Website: walmart
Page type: address-validator
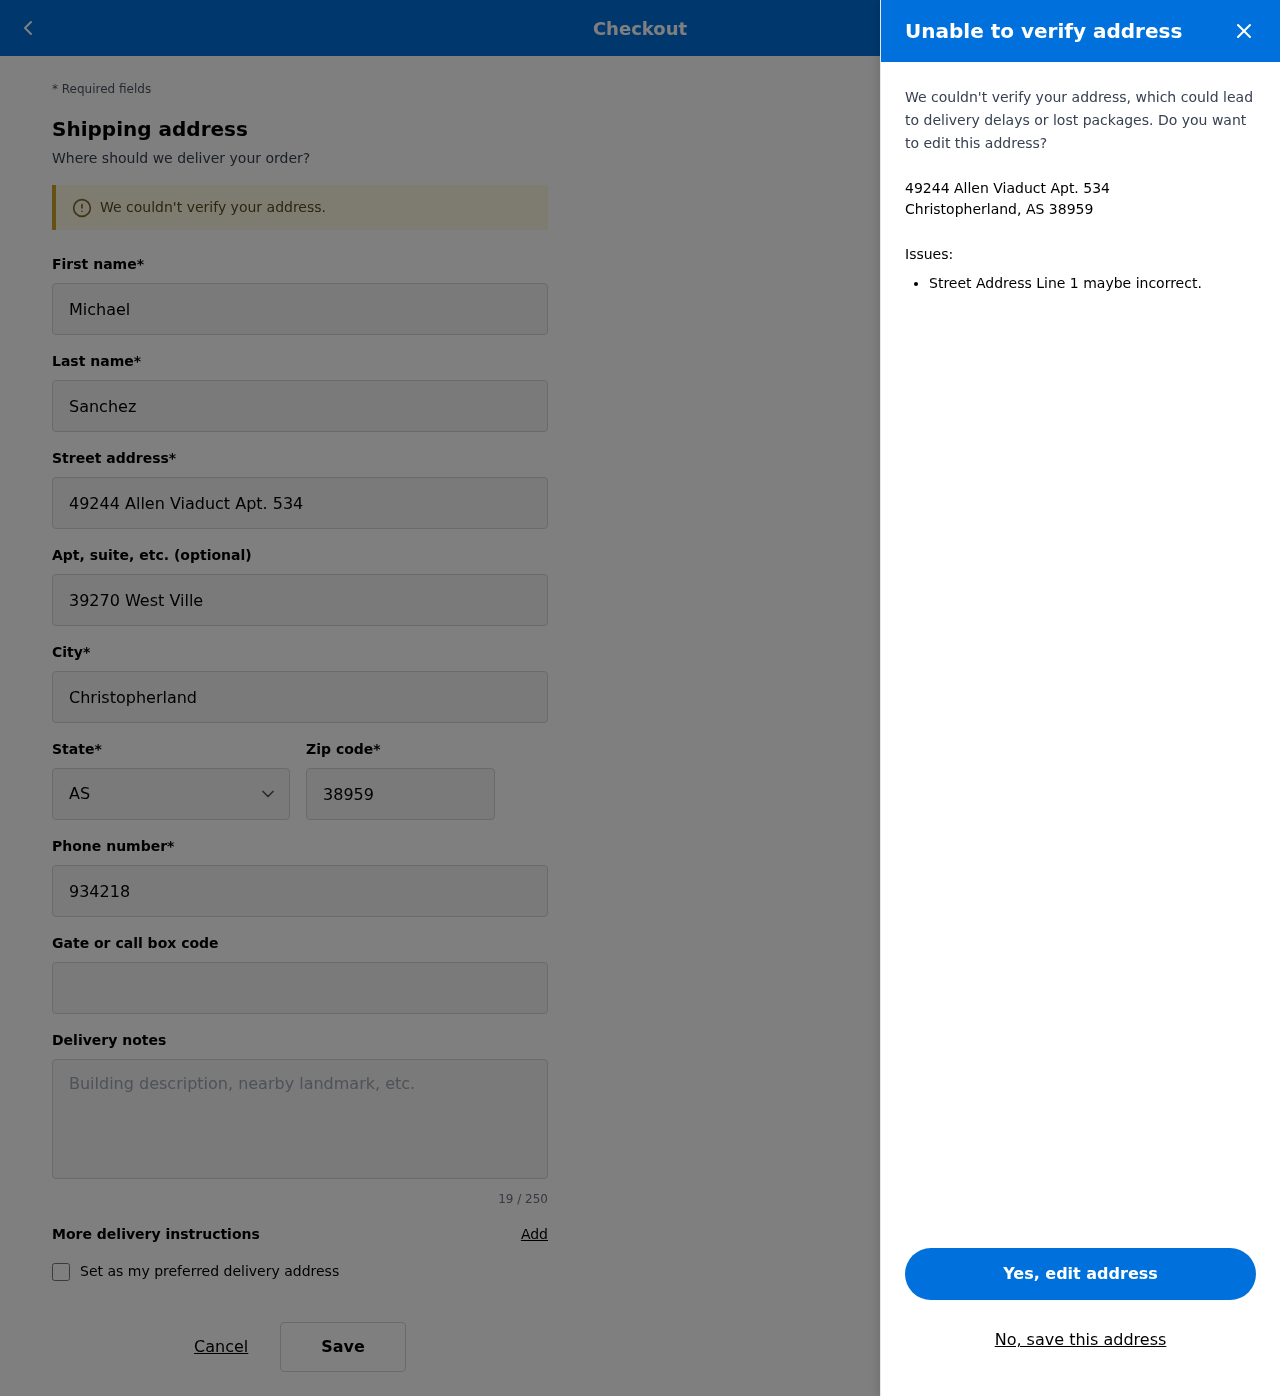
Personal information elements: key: PII_CITY_STATE_ZIP
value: Christopherland, AS 38959
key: PII_DELIVERY_INSTRUCTIONS
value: Leave at front door
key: PII_STATE_ABBR
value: AS
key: PII_STREET
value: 49244 Allen Viaduct Apt. 534
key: PII_FIRSTNAME
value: Michael
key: PII_LASTNAME
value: Sanchez
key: PII_STREET2
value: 39270 West Ville
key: PII_CITY
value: Christopherland
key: PII_POSTCODE
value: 38959
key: PII_PHONE
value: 9342189963
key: PII_SECURITY_CODE
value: FS12